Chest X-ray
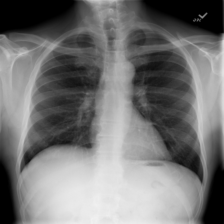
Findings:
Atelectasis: negative
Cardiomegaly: negative
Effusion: negative
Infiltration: negative
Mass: negative
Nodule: negative
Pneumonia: negative
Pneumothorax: negative
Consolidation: negative
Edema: negative
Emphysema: negative
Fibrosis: negative
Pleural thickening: negative
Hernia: negative